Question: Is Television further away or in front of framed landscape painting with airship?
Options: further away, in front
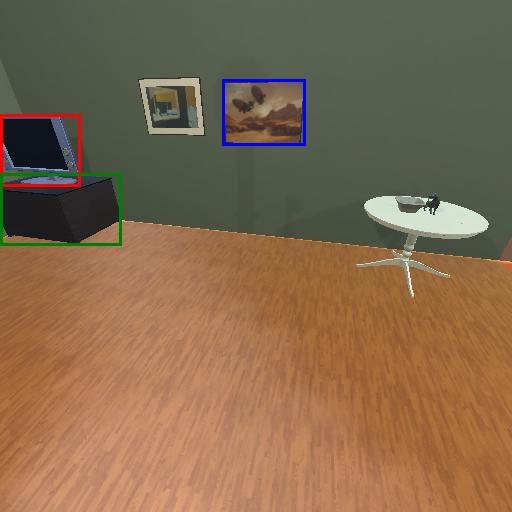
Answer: further away